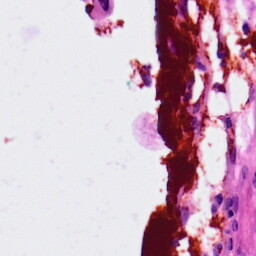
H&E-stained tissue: Lung